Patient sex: F
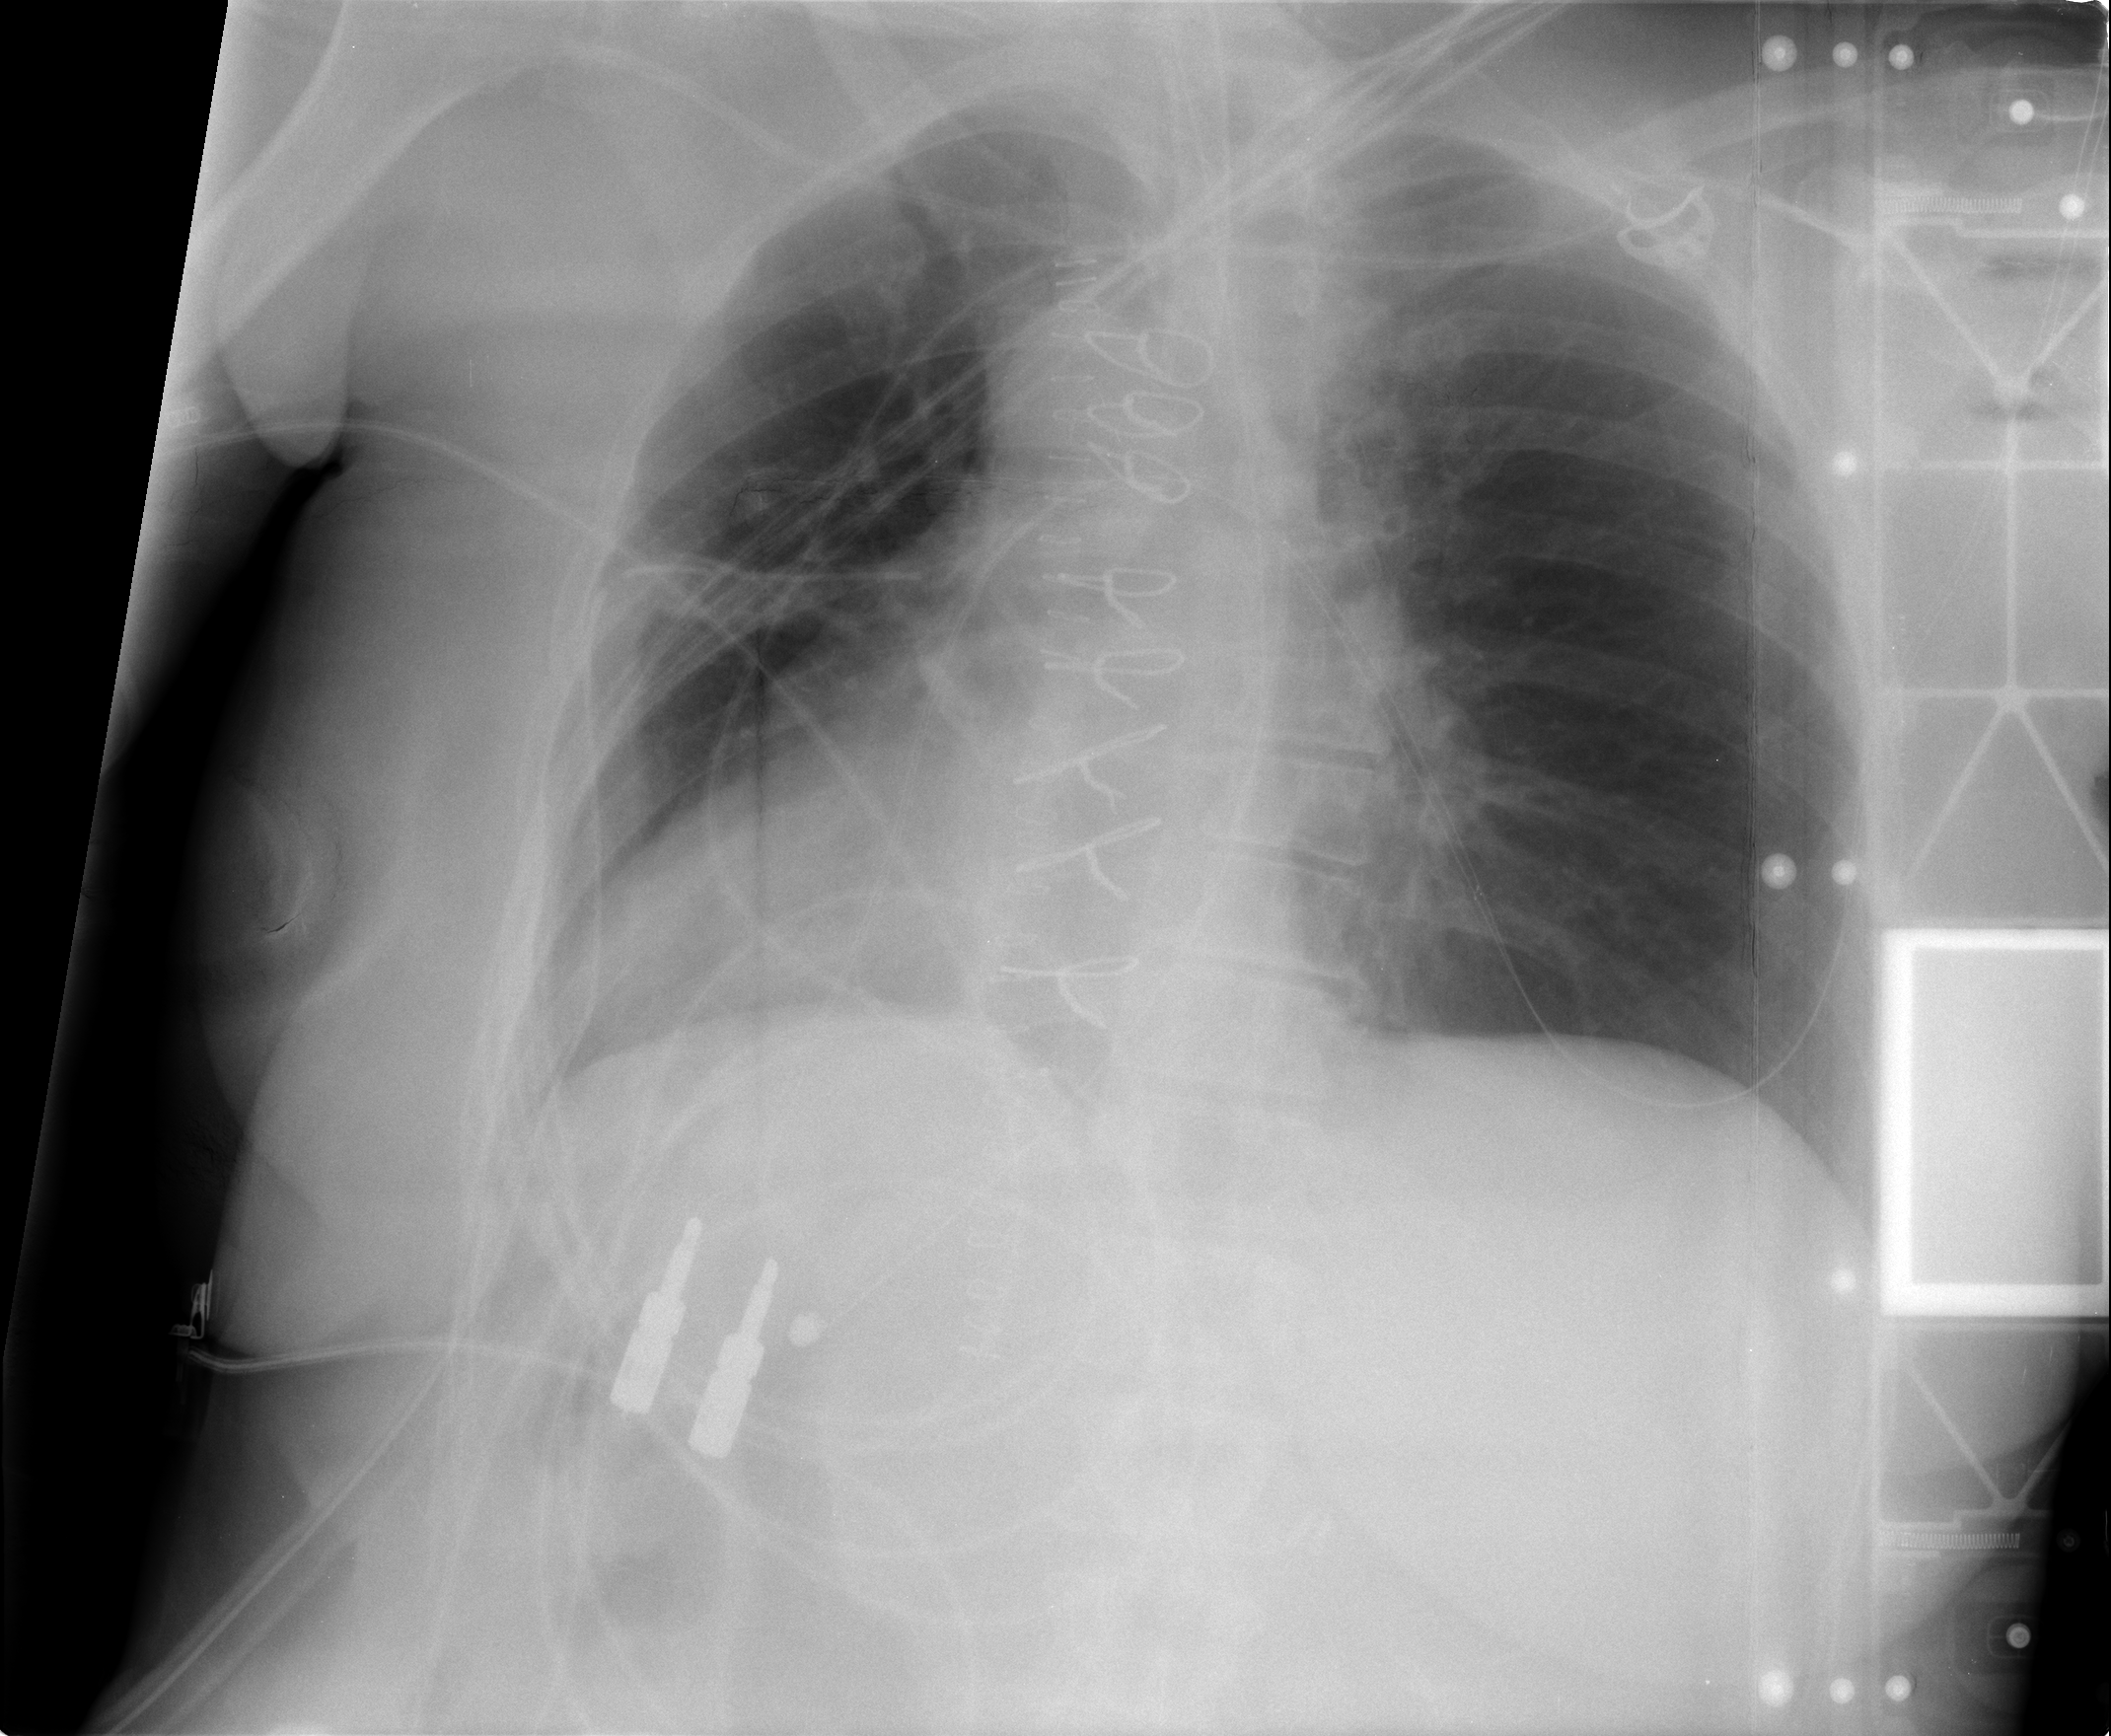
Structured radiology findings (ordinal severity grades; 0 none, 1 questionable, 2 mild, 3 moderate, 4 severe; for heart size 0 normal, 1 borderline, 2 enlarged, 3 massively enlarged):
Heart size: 1
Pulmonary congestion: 0
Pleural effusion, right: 0
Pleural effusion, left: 0
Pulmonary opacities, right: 0
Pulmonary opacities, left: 0
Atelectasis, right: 0
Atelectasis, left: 1